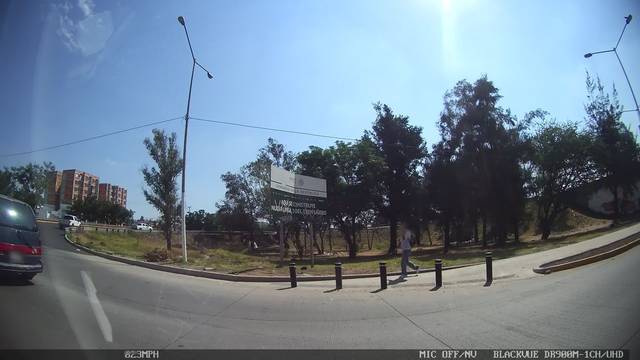
Region: Mexico
Coordinates: 20.739, -103.404